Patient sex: F
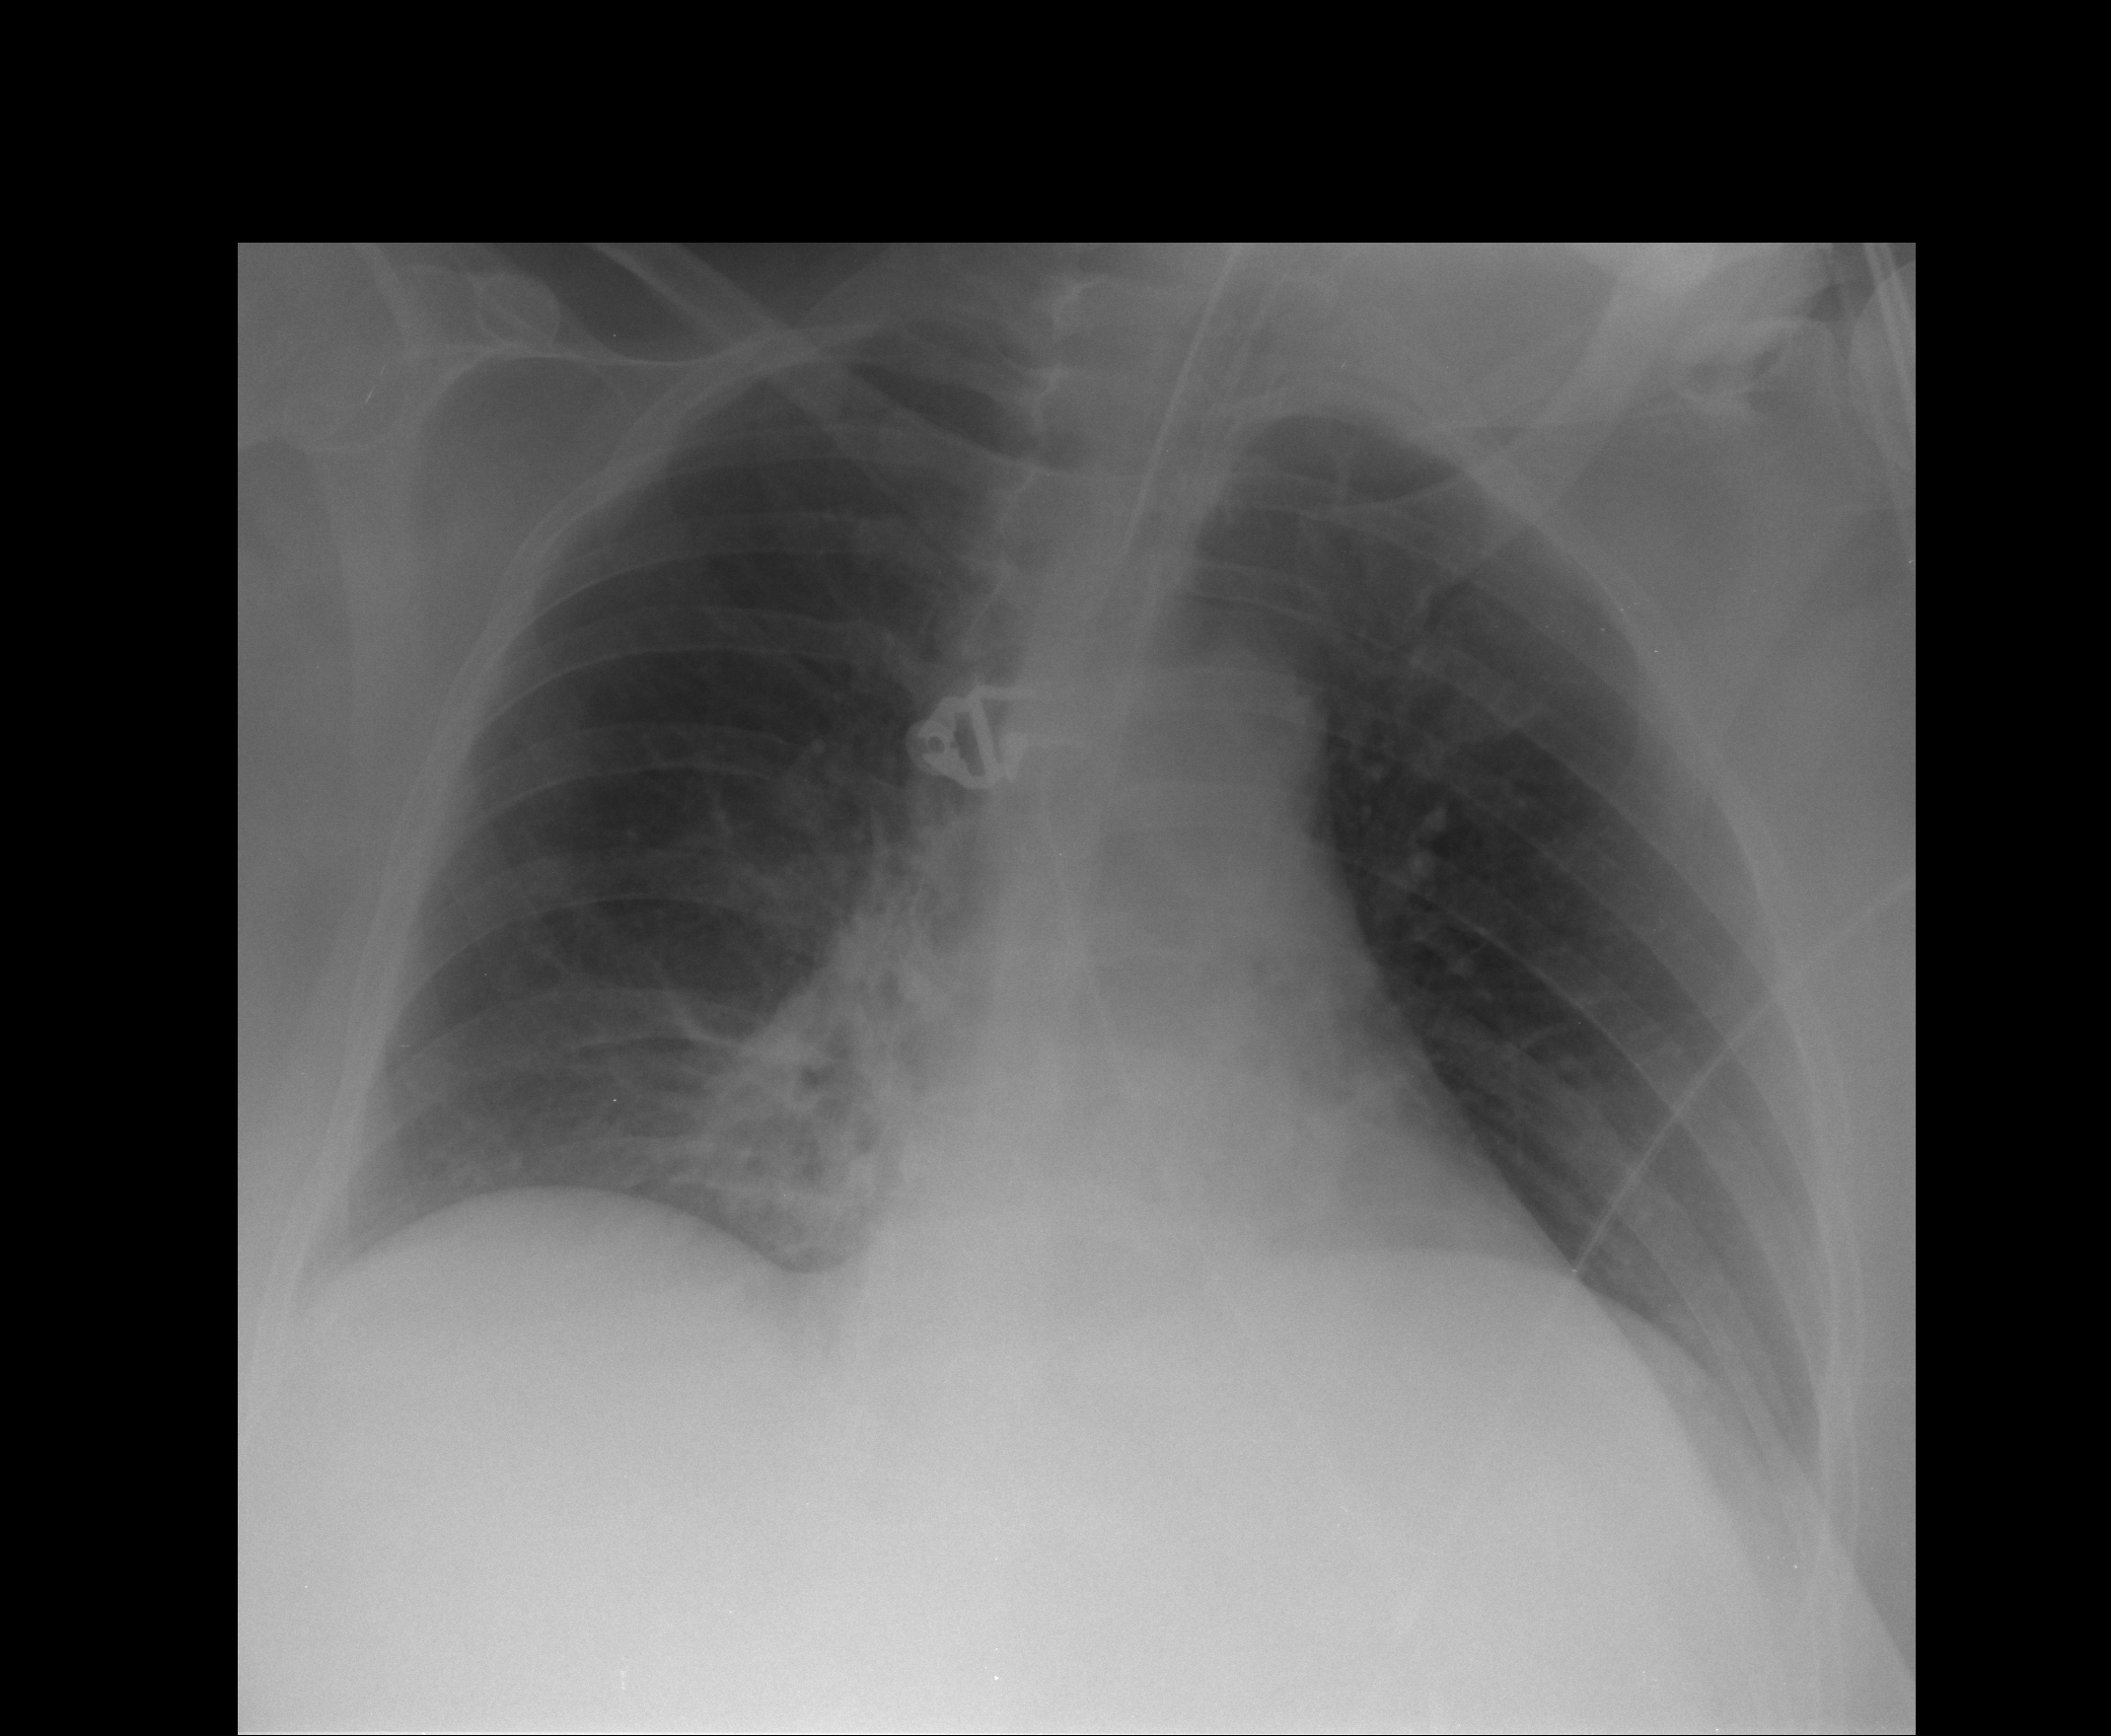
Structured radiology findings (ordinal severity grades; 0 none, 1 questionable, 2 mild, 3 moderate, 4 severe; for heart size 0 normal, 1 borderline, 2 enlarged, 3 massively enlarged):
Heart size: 0
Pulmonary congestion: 0
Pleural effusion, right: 0
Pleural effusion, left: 0
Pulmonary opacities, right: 0
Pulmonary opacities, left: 0
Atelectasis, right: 3
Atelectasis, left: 0